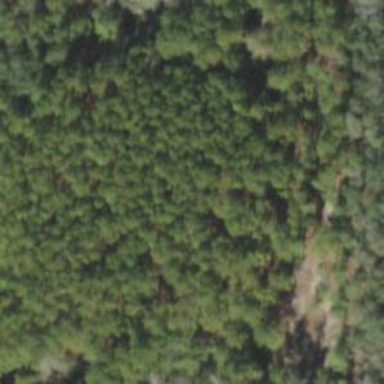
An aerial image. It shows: Woodland with needle-leaved trees.